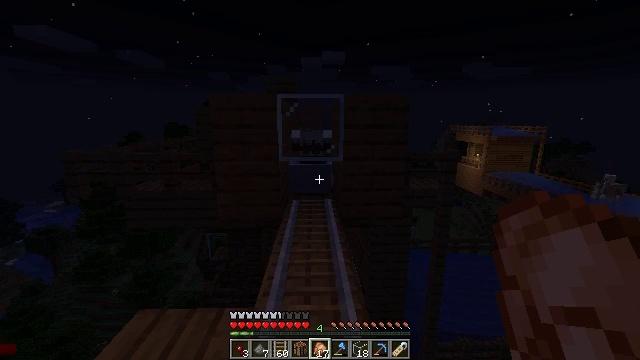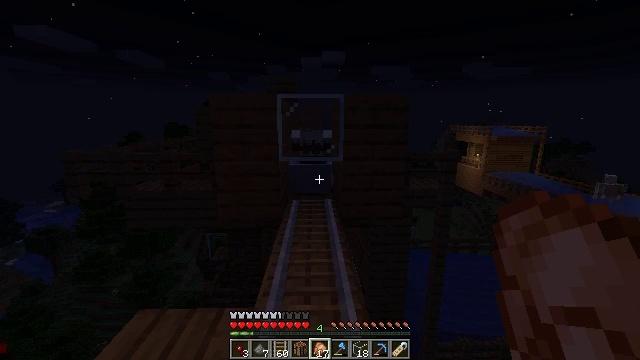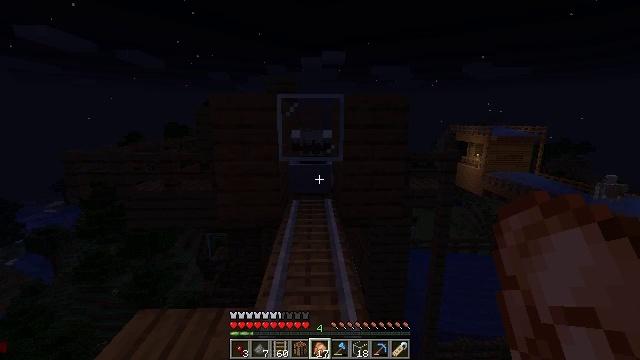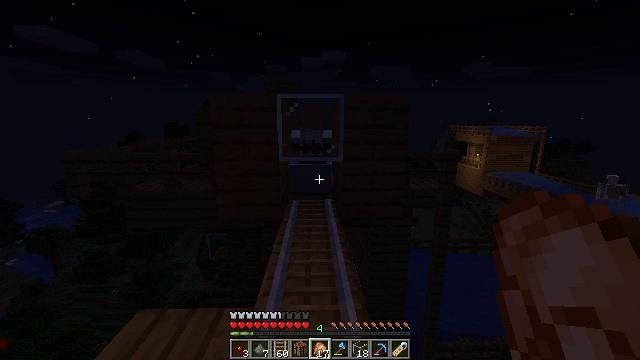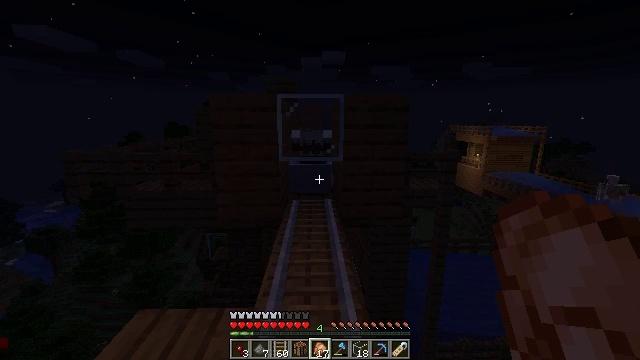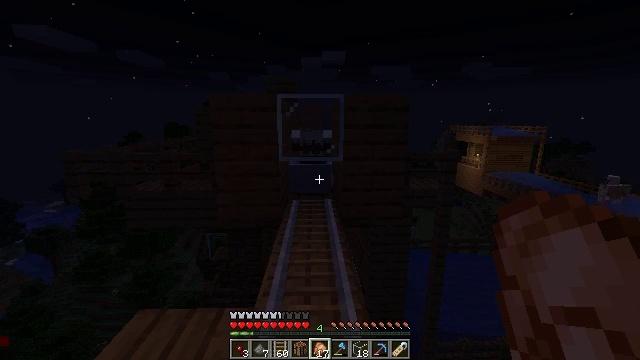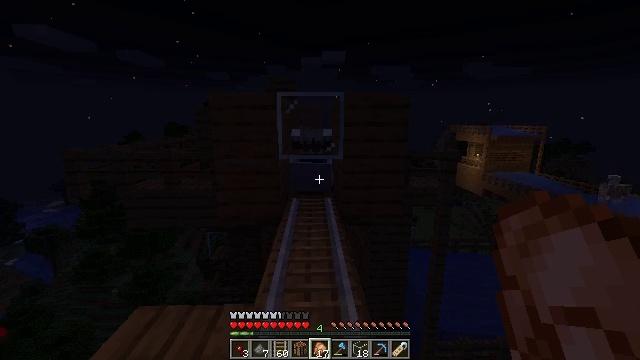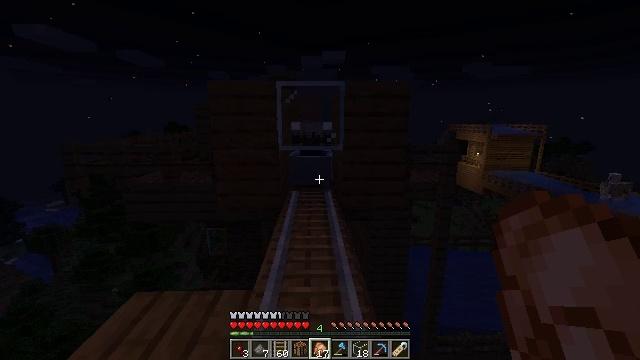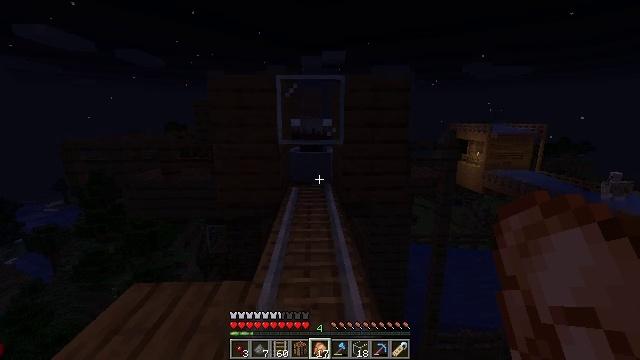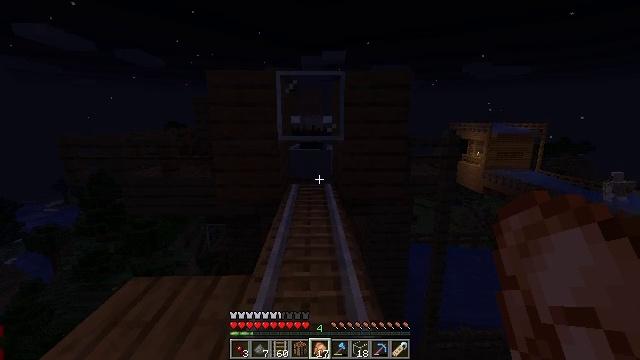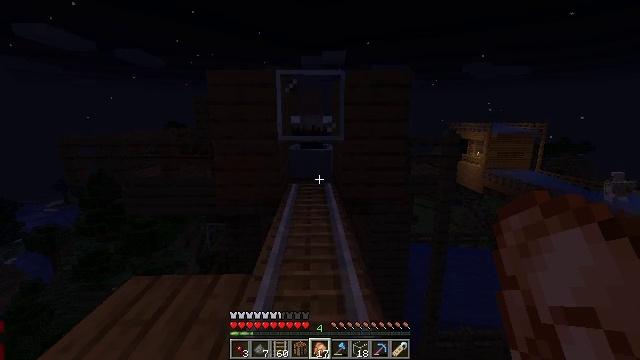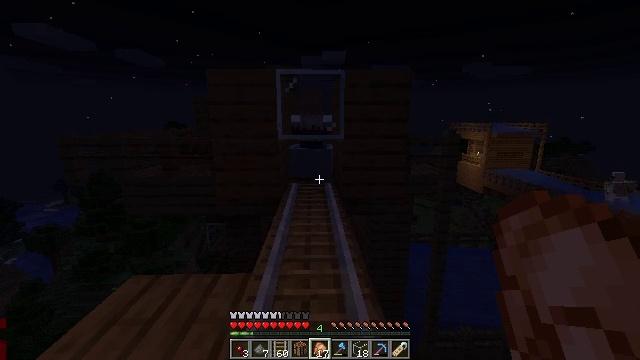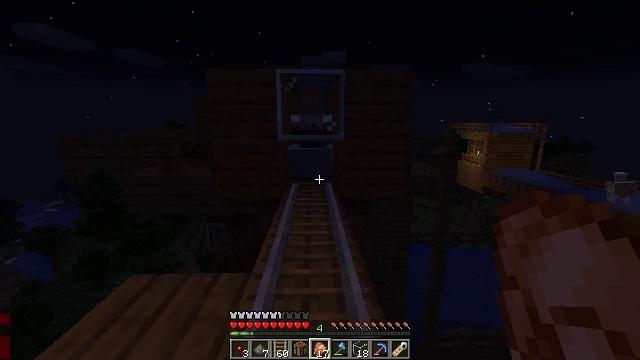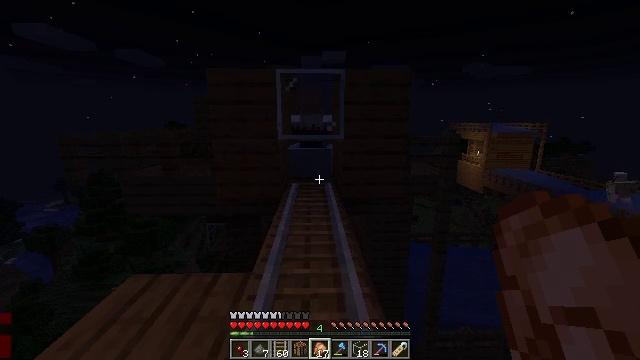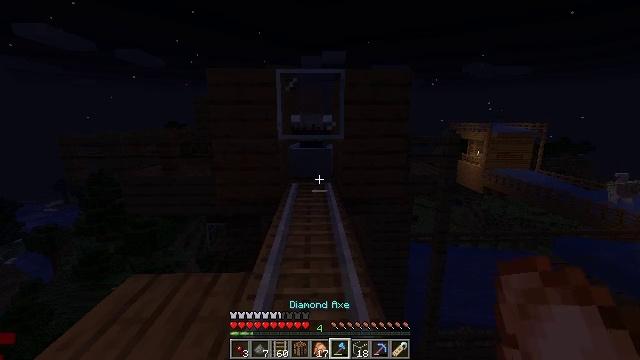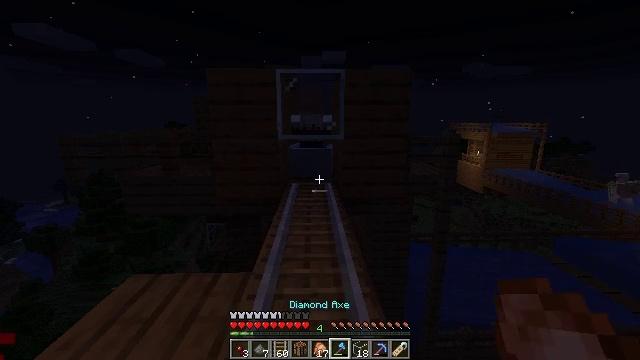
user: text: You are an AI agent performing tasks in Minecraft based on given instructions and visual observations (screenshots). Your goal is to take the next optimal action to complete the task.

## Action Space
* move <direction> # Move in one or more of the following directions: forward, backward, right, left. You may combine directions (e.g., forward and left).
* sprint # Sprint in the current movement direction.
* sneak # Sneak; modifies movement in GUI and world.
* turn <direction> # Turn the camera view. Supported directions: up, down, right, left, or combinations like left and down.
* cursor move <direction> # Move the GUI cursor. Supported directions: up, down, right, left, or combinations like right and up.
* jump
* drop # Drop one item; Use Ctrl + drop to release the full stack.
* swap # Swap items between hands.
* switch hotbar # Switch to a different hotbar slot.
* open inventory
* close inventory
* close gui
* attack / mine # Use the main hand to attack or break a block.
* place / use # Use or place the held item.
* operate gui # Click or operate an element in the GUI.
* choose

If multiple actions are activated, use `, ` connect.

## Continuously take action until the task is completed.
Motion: motion action
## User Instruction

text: Remove the glass to use the space.
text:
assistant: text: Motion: no_op
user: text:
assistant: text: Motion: no_op
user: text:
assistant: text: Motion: no_op
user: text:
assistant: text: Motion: no_op
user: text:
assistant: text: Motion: sneak
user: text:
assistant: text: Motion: sneak
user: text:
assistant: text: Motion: sneak
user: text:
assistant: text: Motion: sneak
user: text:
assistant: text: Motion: sneak
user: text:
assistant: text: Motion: sneak
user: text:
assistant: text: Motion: sneak
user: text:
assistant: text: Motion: sneak
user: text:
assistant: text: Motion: sneak
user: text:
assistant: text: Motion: sneak
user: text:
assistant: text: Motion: sneak
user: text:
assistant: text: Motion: sneak
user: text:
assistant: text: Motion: sneak
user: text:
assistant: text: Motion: sneak
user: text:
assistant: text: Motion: sneak
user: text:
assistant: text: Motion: sneak
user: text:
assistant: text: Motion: sneak
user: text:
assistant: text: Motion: sneak
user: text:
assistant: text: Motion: sneak
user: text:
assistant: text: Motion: sneak
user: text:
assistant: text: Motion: sneak
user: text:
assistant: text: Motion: sneak
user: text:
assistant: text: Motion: sneak
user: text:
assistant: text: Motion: sneak
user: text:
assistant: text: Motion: move forward, sneak
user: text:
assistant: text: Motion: move forward, sneak